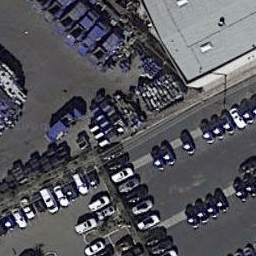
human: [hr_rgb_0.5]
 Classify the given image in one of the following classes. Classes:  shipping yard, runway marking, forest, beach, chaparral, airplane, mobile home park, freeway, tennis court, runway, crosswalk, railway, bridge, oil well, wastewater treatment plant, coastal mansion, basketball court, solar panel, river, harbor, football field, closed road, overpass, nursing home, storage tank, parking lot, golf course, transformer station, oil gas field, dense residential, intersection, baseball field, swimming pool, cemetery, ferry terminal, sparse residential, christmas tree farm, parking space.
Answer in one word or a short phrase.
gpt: parking lot